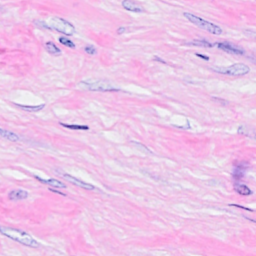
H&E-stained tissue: Breast